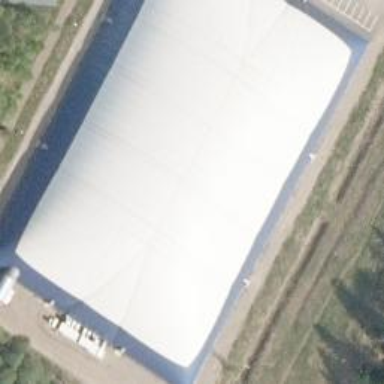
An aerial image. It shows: Sports hall building.